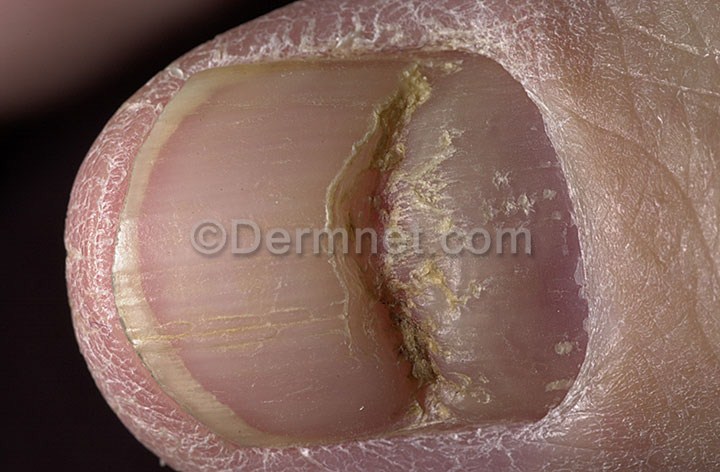
Disease: Nail Fungus and other Nail Disease